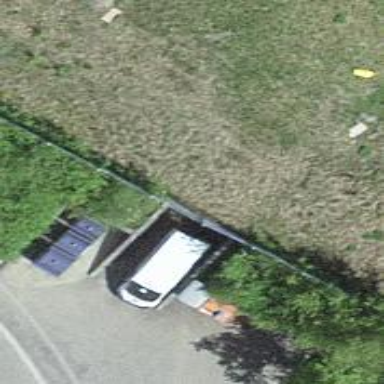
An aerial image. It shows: Parking entrance.